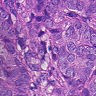
Metastatic tissue present: yes